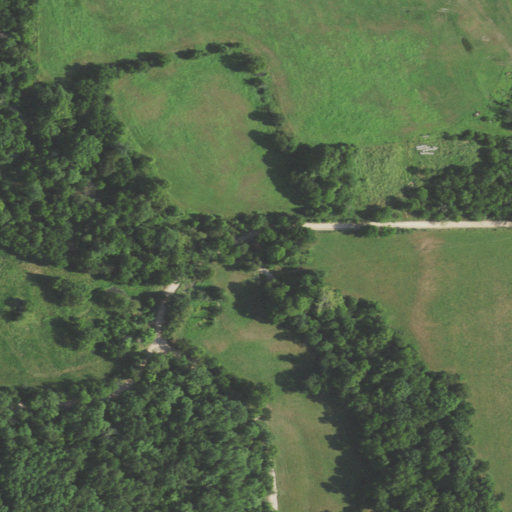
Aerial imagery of valley in Oklahoma named Kill Hollow containing pasture, deciduous forest, open development, woody wetlands, and low intensity development